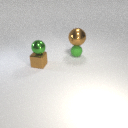
small green rubber sphere below large brown metal sphere